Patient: sex F, age 46
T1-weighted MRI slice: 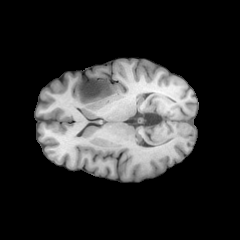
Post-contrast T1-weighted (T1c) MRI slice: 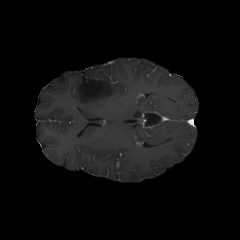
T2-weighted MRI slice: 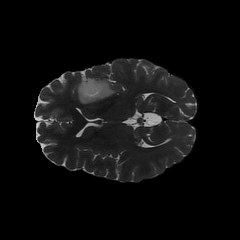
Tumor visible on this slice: yes
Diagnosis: Astrocytoma, IDH-mutant
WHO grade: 2